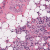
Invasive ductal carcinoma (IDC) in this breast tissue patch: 1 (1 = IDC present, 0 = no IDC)